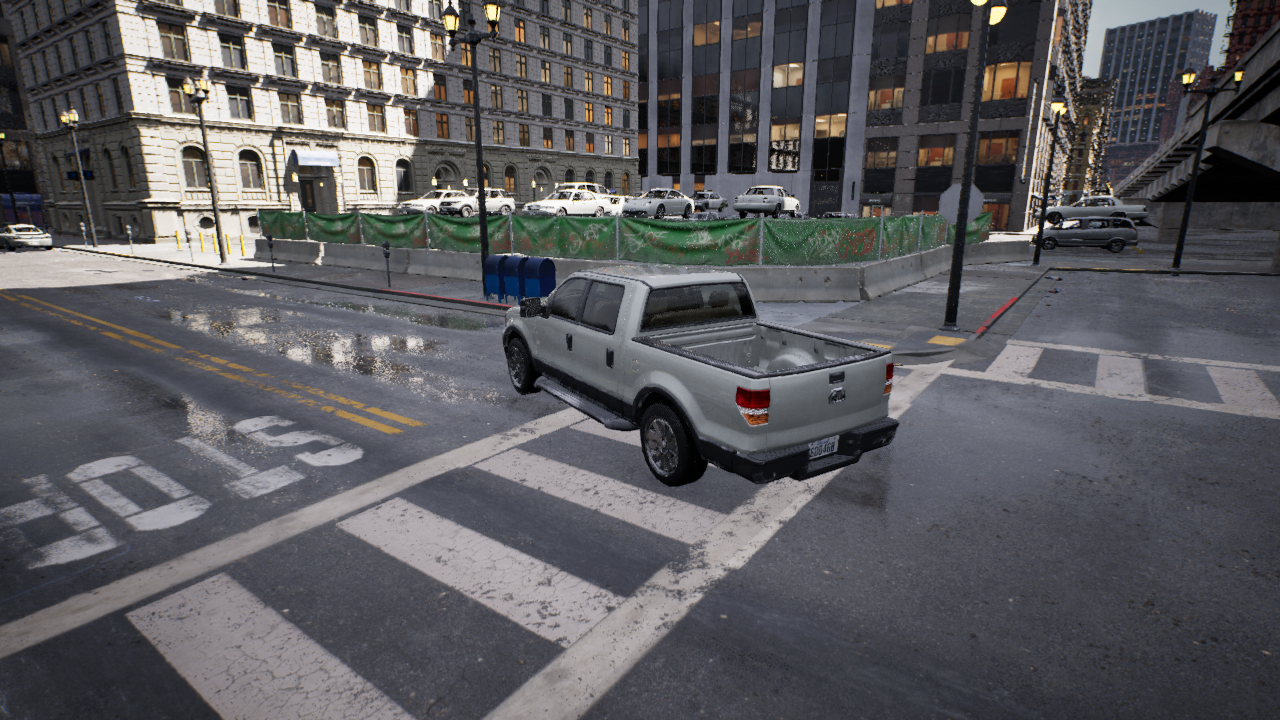
Venue: intersection
Lighting: clear day
Vehicle rig: pickup